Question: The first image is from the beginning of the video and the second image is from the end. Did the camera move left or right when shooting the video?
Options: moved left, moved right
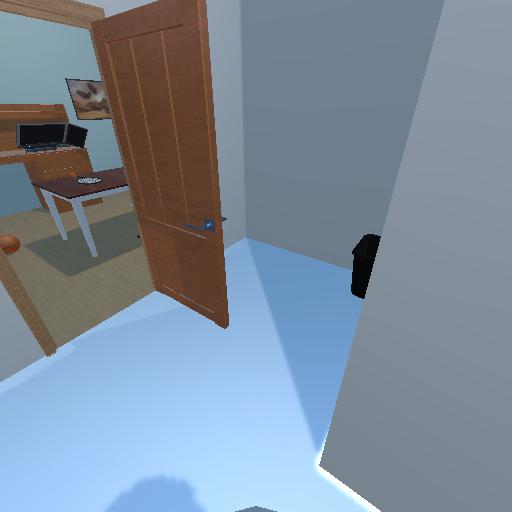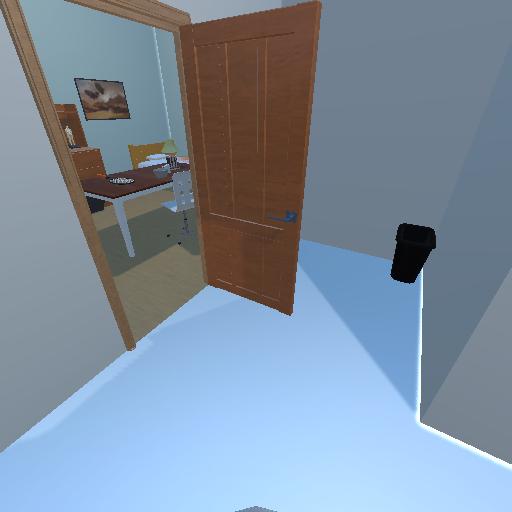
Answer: moved left